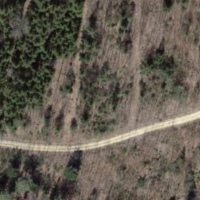
EUNIS habitat code: 44
Species observed at this site:
Fagus sylvatica
Ilex aquifolium